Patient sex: M
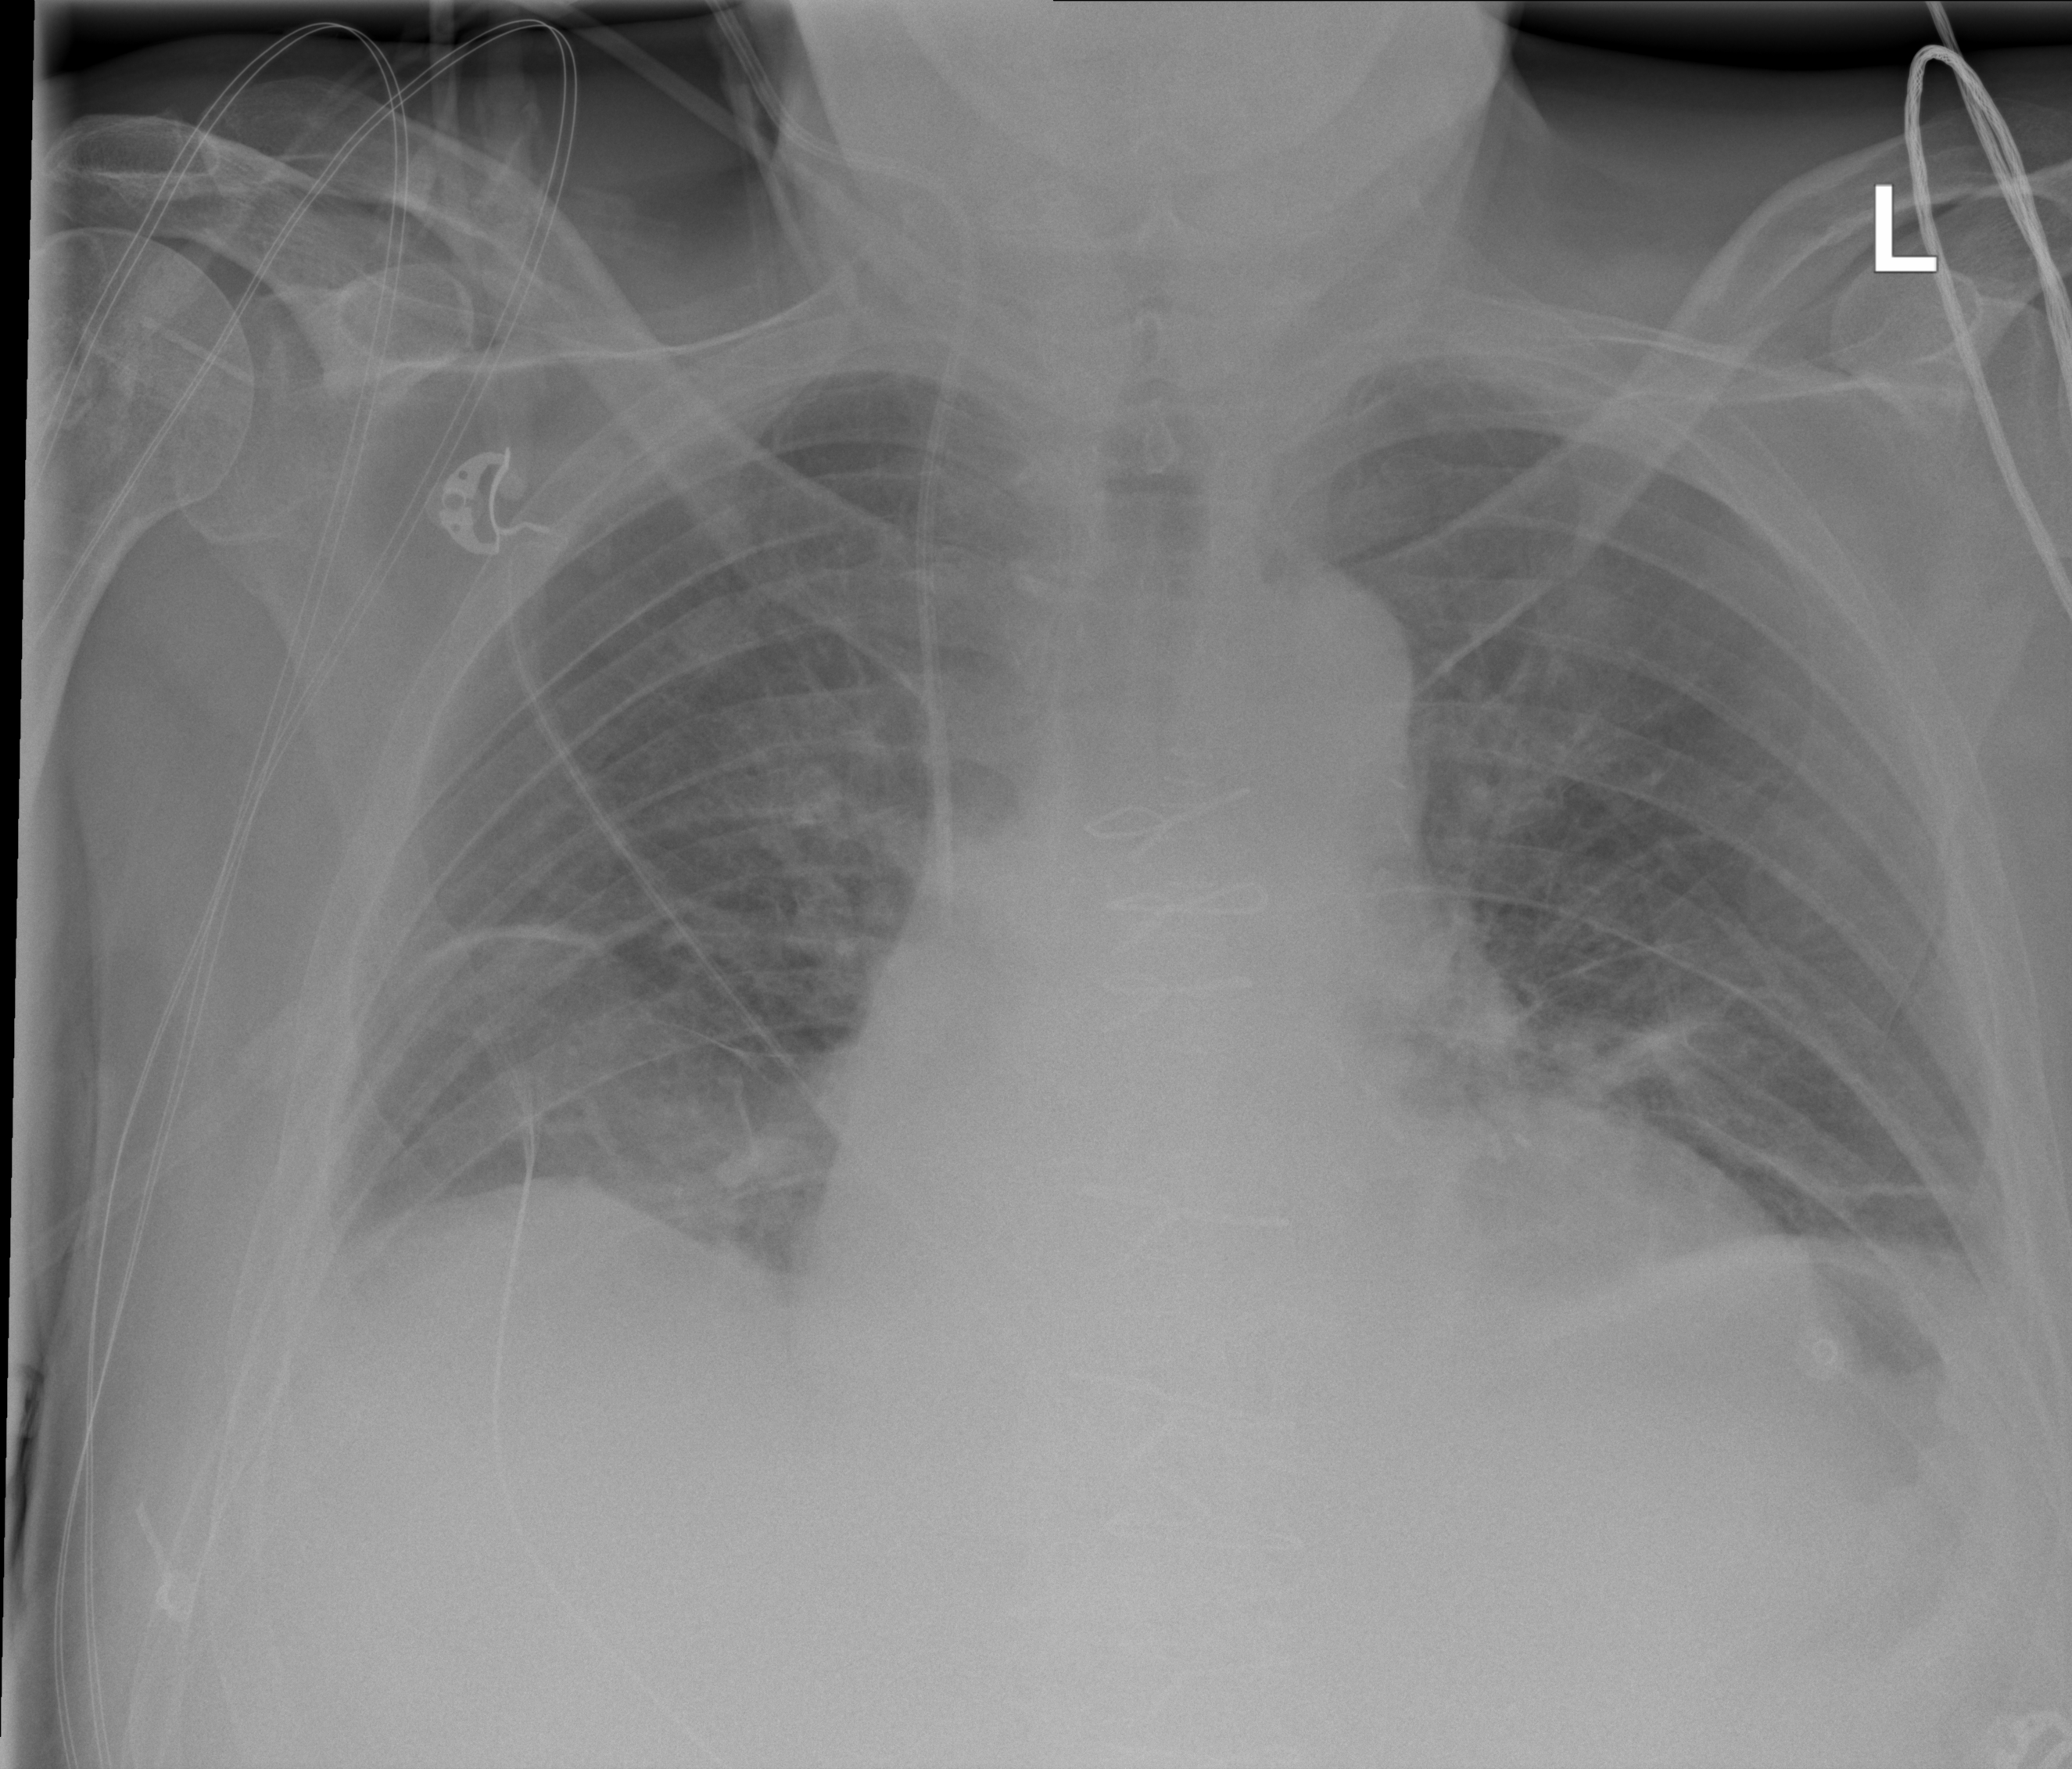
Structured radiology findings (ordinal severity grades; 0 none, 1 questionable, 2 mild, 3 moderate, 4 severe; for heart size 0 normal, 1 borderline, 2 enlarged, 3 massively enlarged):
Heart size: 2
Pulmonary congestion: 0
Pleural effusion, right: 2
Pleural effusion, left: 2
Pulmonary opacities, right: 0
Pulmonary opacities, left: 0
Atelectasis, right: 2
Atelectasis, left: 2